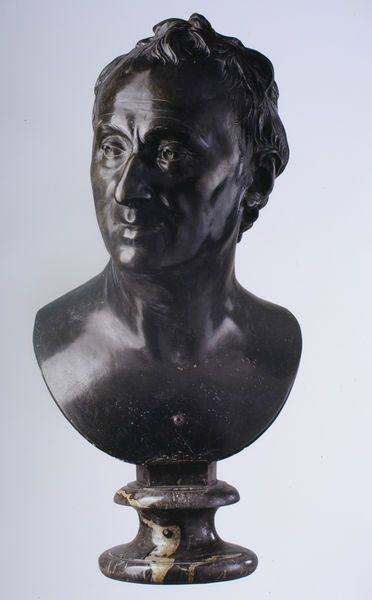
Titel: Denis Diderot
Künstler: Jean-Antoine Houdon
Standort: Langres
Institution: Musée de Langres
Schlagwörter: dunkel, fuß, kopf, mann, nackt, schatten, weiß, braun, frankreich, frisur, haar, hell, licht, marmor, mund, nase, ohr, schwarz, stirn, säule, blick, alt, augen, falten, gesicht, mensch, sockel, stein, bildnis, hals, portrait, porträt, auge, haare, augenbrauen, lippen, locken, ohren, potrait, schultern, rund, skulptur, statue, hellblau, lächeln, wangen, formen, ausdruck, kaiser, detail, büste, glanz, glänzend, metall, bronze, marmorsockel, plastik, poliert, augenbraue, fliessend, foto, fotografie, photographie, spiel, offen, antike, steht, torso, form, seite, stirnfalten, geheimratsecken, rom, daumier, honore daumier, photo, römer, halboffen, wangenknochen, halbprofil, basis, aufklärung, goethe, oberlippe, standbild, alabaster, züge, geischt, sehnen, bartlos, voltaire, reis, klug, anthik, uralt, bronzebüste, anthike, diderot, bronzebildnis, augäpfel, messerschmidt, gerichtet, büse, winckelmann, august doell, büst5e, büstensockel, doell, halsmuskulatur, proträit, puget, 19. jahrhundert, marmr